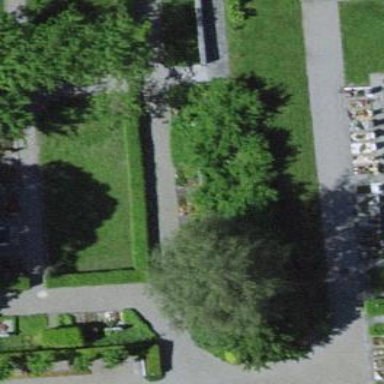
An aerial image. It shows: Cemetery.